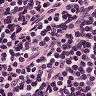
Metastatic tissue present: no